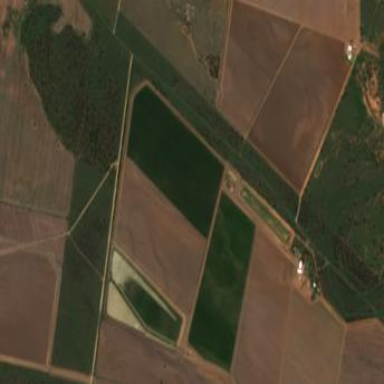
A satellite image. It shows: Farmland with furrow irrigation.